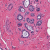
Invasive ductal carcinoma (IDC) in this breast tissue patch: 0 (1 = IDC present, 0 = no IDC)